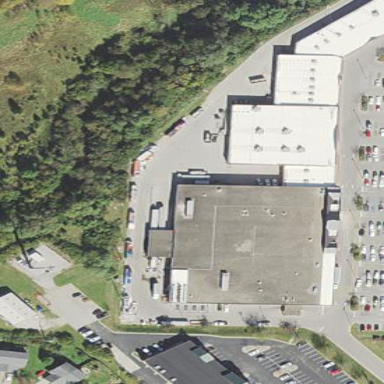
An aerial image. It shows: Supermarket building.